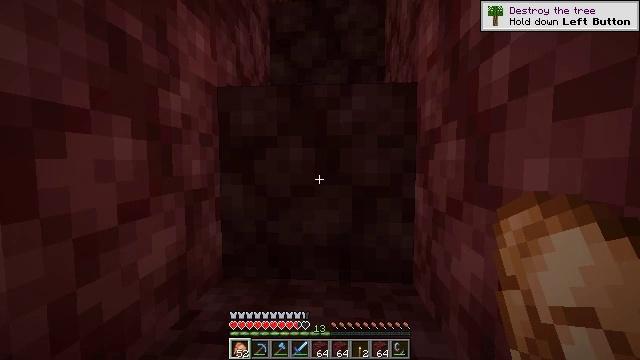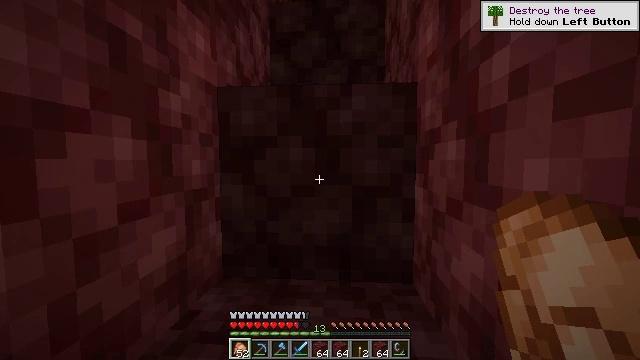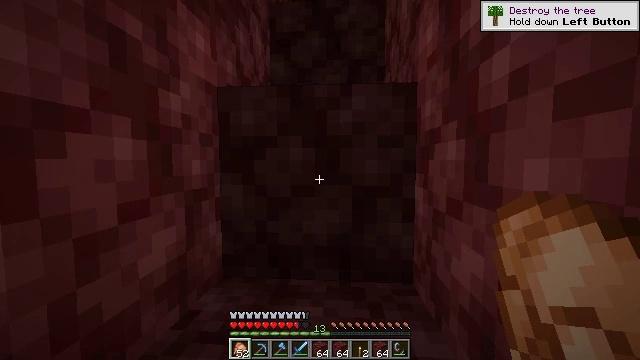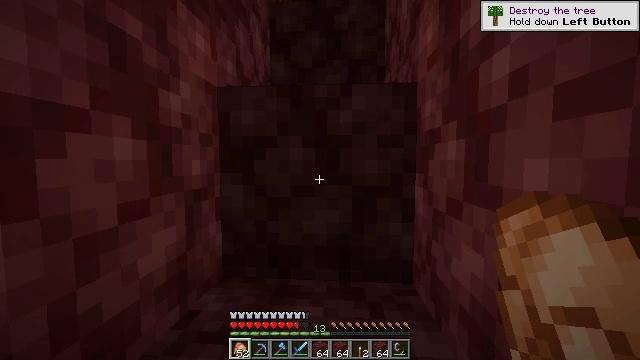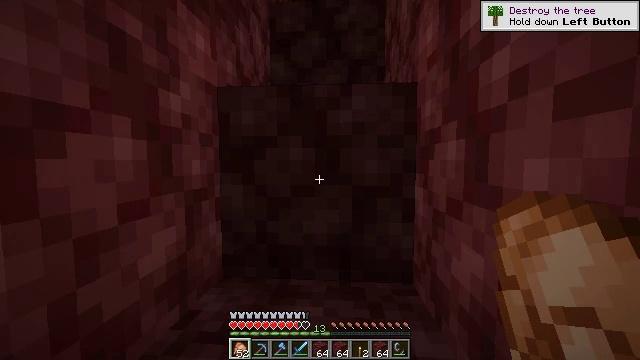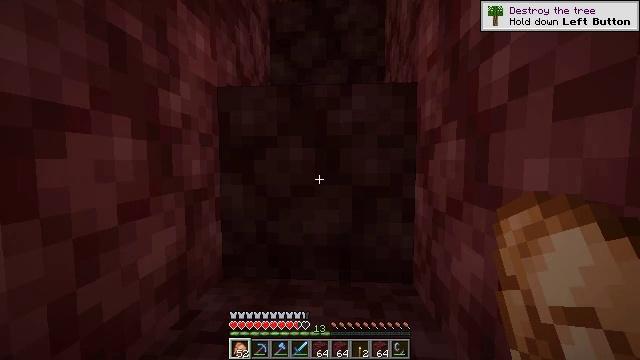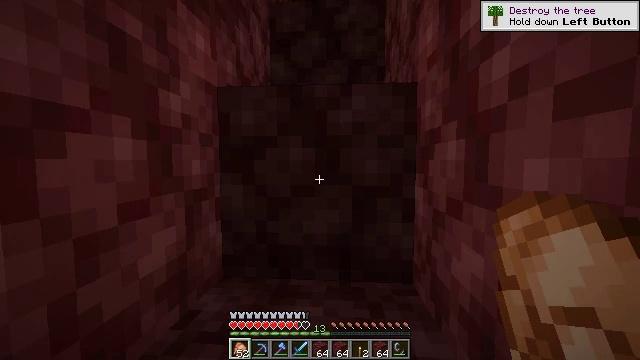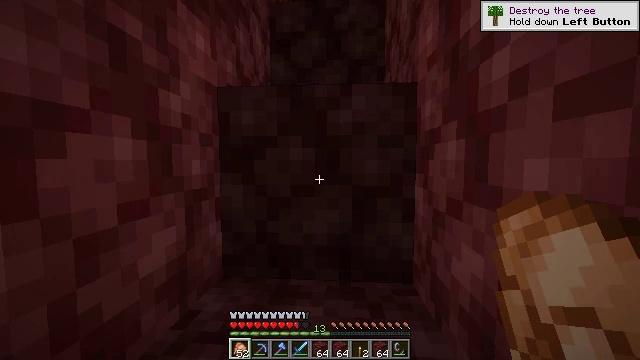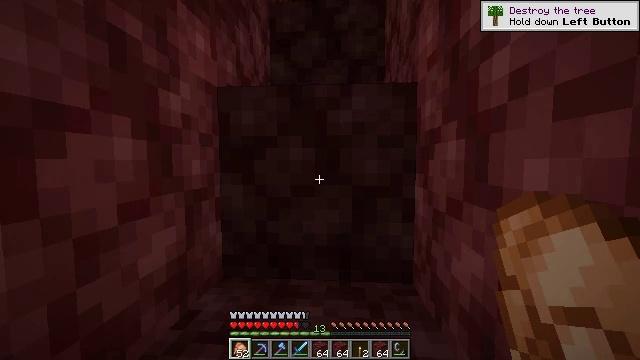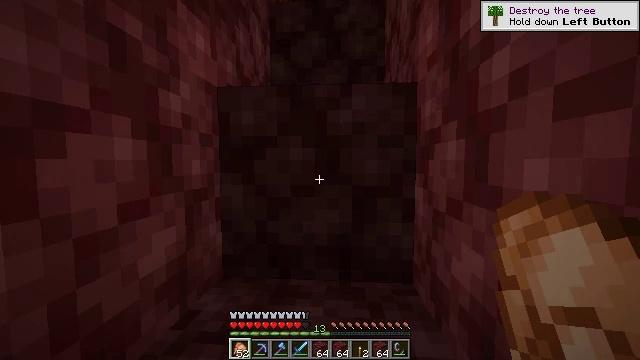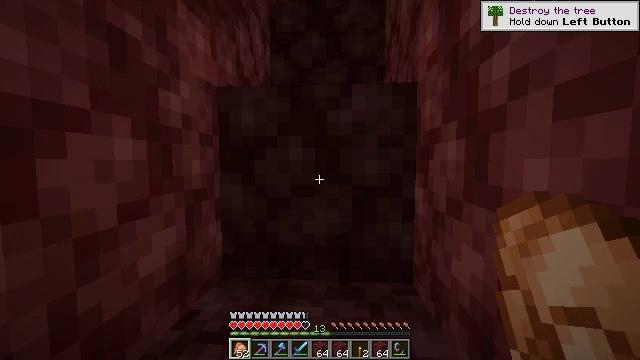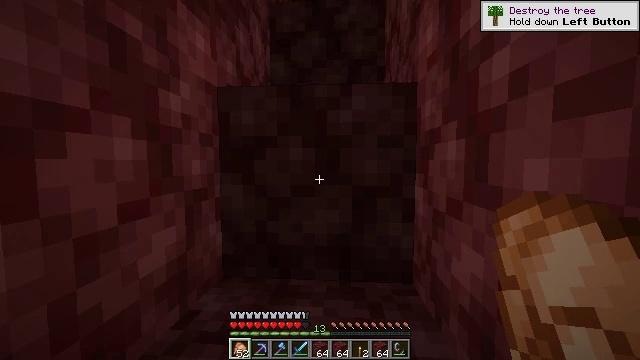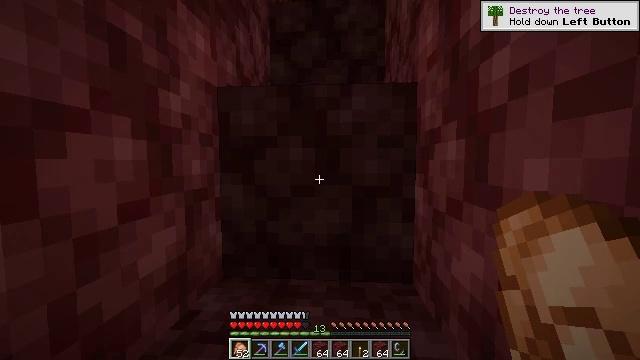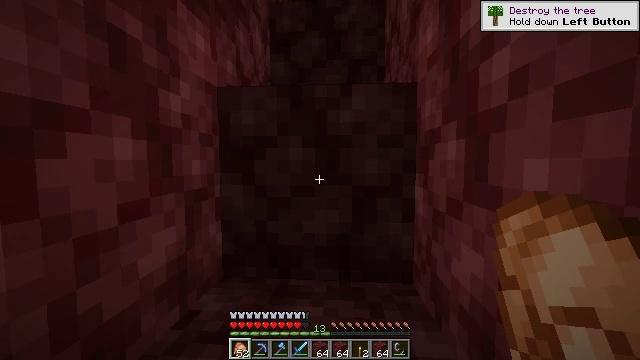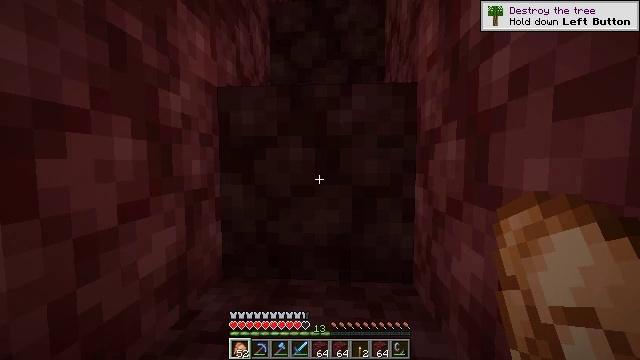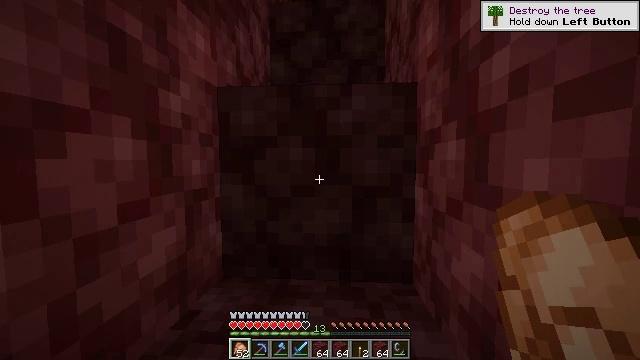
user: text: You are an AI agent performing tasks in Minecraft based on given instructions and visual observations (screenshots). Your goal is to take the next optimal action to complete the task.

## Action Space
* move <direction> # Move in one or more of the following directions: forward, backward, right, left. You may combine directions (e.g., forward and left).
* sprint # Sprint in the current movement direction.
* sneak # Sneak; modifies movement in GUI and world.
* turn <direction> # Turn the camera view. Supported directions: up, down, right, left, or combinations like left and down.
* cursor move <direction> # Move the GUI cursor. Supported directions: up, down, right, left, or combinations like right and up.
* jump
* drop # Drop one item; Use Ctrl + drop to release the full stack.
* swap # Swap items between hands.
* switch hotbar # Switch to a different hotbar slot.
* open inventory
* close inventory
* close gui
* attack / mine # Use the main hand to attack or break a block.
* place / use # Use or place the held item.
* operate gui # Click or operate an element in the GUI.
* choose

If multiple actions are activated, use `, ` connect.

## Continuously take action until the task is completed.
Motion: motion action
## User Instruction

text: Interact with the furnace to make netherite scrap.
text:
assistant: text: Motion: no_op
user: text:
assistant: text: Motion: no_op
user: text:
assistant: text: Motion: no_op
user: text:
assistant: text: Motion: no_op
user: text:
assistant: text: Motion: no_op
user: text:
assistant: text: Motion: no_op
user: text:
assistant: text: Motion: no_op
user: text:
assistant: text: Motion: no_op
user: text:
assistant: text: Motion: no_op
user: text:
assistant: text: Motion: no_op
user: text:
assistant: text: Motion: no_op
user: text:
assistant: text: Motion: no_op
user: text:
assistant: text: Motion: no_op
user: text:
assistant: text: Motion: no_op
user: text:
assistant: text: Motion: no_op
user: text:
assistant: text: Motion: no_op
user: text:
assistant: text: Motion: no_op
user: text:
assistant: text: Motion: no_op
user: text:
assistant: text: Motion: no_op
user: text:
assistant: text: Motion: no_op
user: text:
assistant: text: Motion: no_op
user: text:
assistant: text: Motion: no_op
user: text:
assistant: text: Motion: no_op
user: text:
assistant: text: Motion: no_op
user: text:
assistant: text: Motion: no_op
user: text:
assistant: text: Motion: no_op
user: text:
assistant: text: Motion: no_op
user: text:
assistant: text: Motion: no_op
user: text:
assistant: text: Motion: no_op
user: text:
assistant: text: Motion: no_op